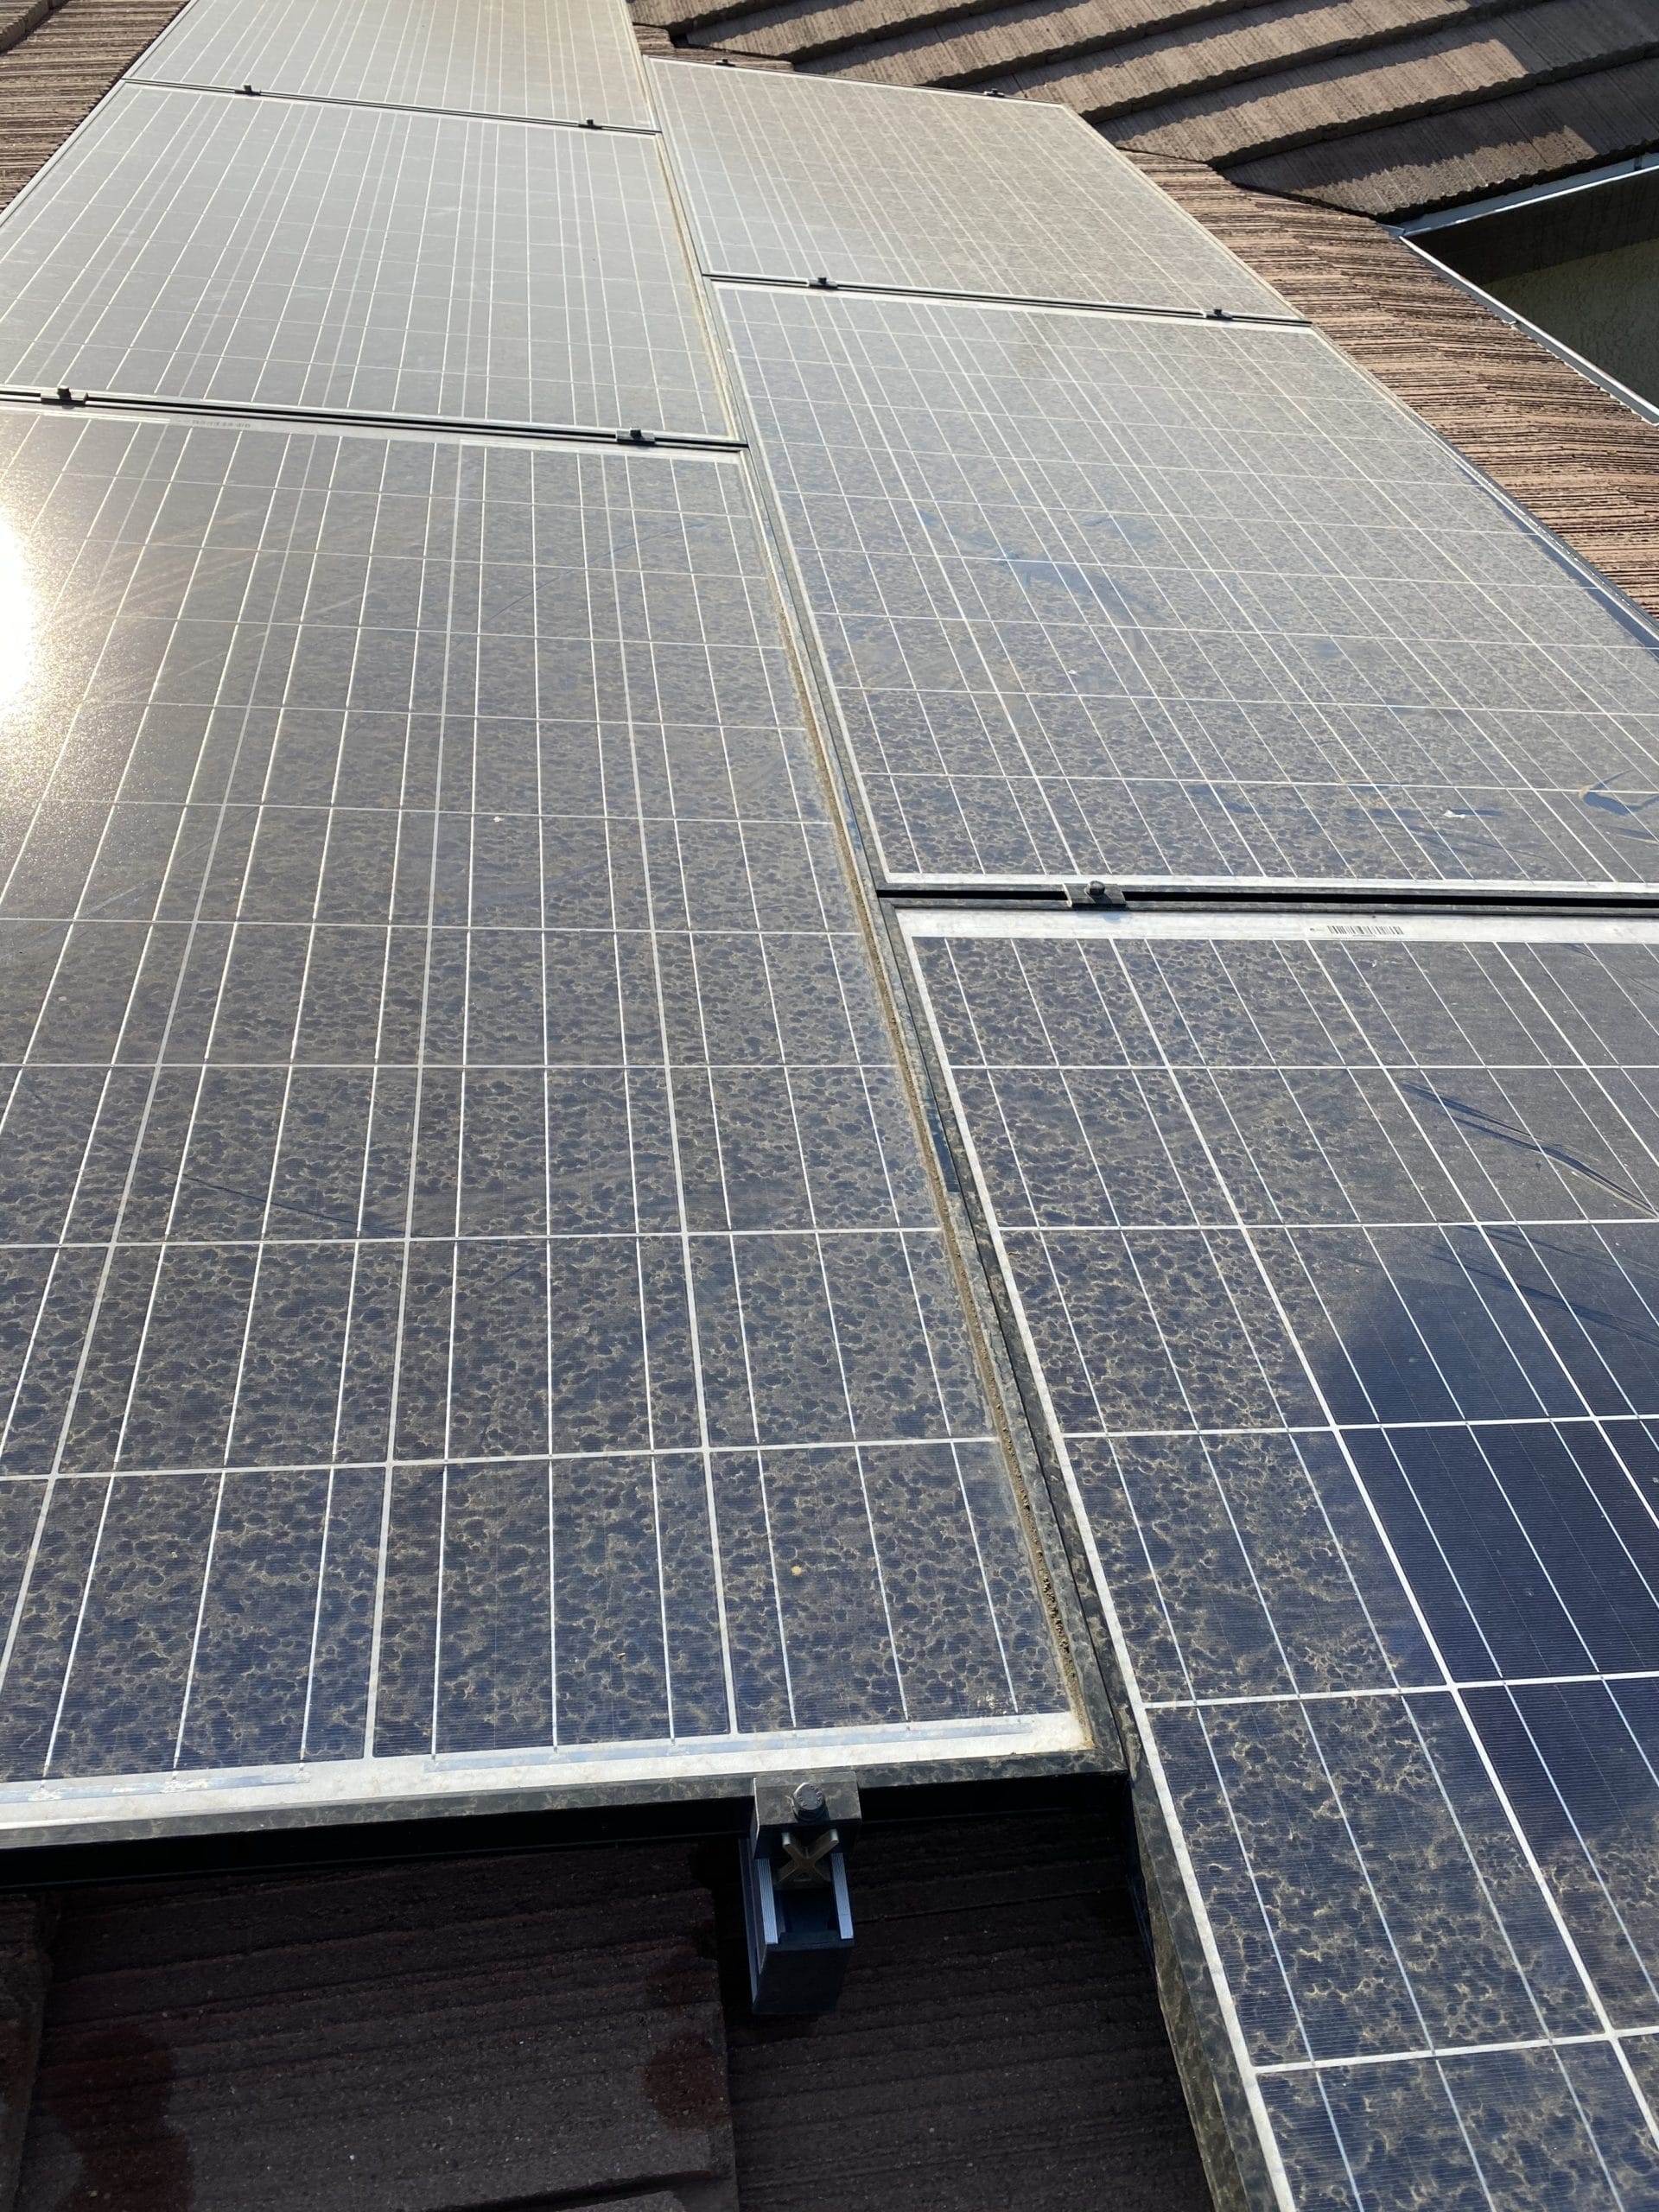
Label: Dusty